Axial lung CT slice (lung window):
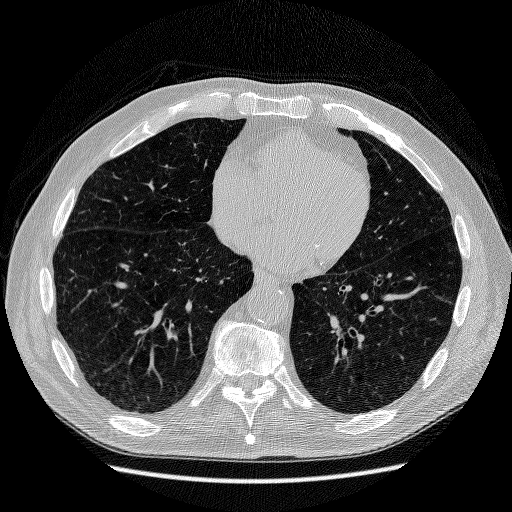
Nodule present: no